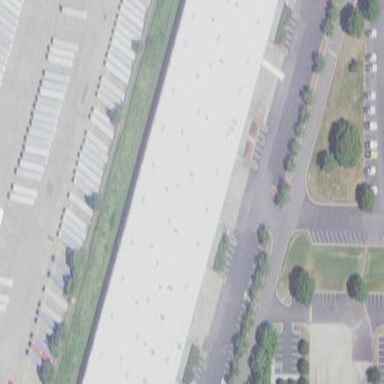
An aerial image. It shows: Warehouse.